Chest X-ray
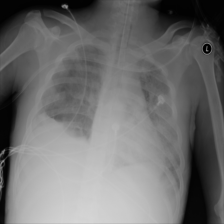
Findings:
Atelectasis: negative
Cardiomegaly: negative
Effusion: negative
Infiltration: positive
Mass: negative
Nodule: negative
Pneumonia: negative
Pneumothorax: negative
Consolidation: negative
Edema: negative
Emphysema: negative
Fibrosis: negative
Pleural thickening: negative
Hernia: negative